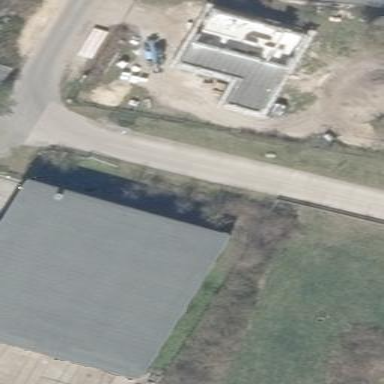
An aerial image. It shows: Engine shed building located next to railway.